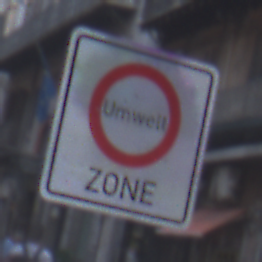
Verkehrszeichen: BeginnUmweltzone
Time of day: SunriseSunset
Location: Outdoor (Urban)
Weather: PartlyCloudy
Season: NotSpecified
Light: Natural